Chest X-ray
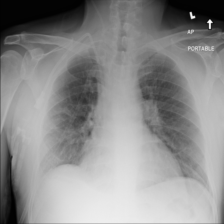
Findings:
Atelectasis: negative
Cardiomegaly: negative
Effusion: positive
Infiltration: positive
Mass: negative
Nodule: negative
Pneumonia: negative
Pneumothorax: negative
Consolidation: negative
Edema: negative
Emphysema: negative
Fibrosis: negative
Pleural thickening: negative
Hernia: negative